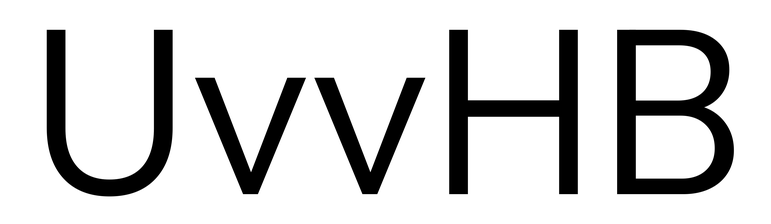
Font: InstrumentSans_Regular